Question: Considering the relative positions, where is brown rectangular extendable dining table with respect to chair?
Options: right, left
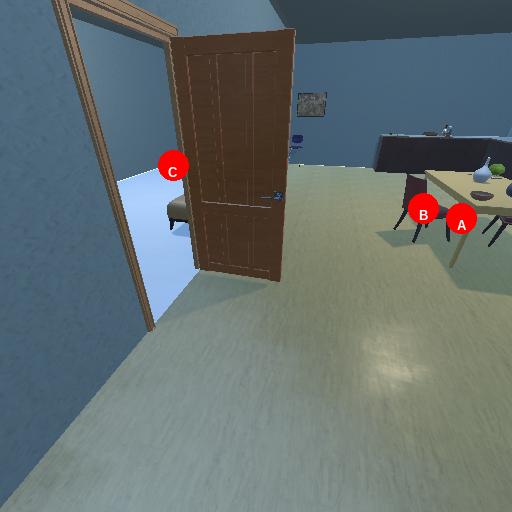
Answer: right